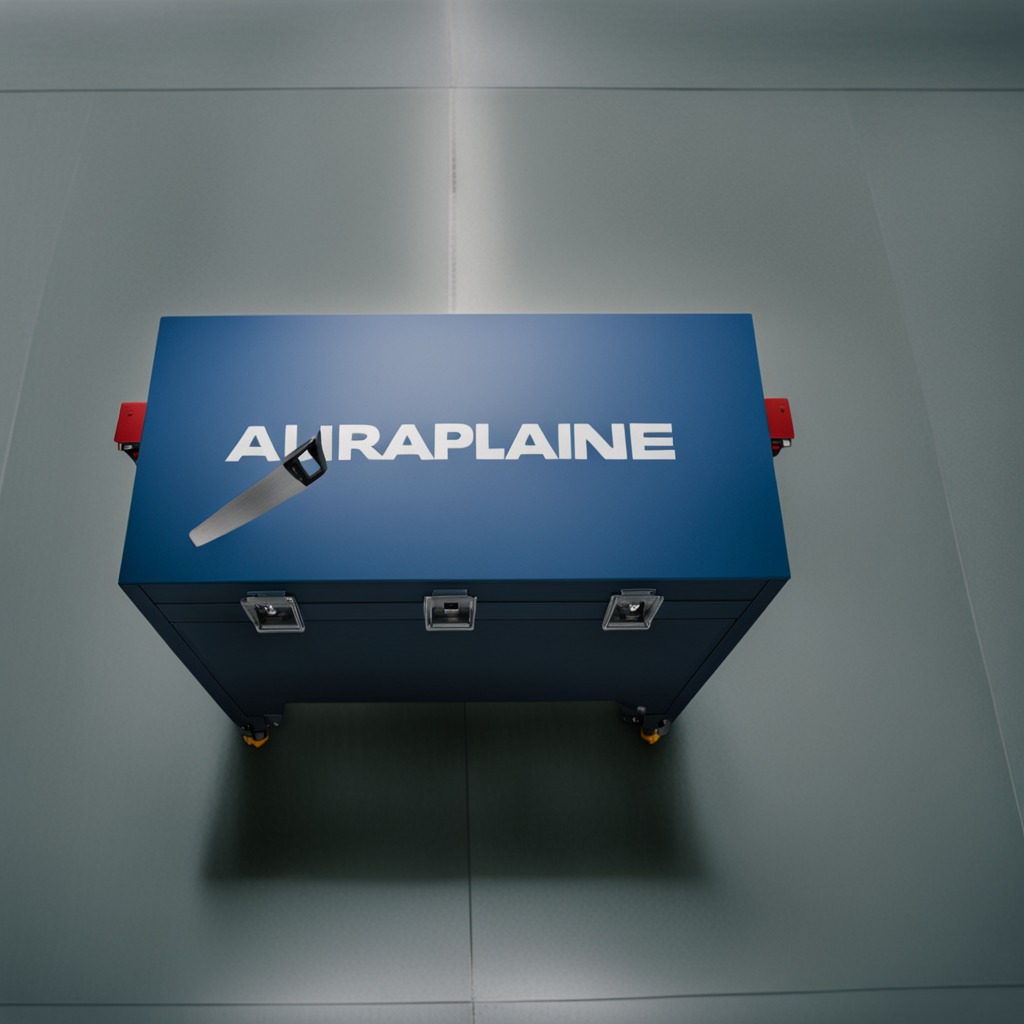
A metal saw is lying on a toolbox surface in an airplane hangar workshop.